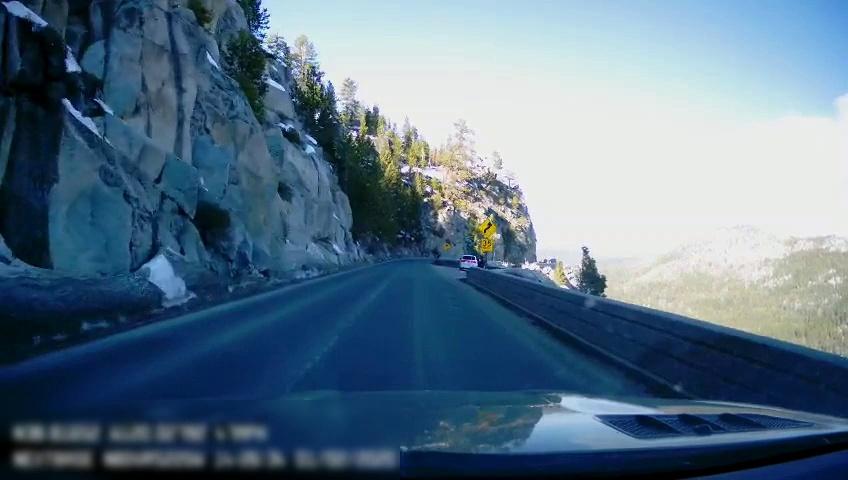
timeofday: Day
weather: Snowy
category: Drivable Space
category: Vehicles | Car
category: Lanes | Current Lane
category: Traffic | Signs
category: Traffic | Signs